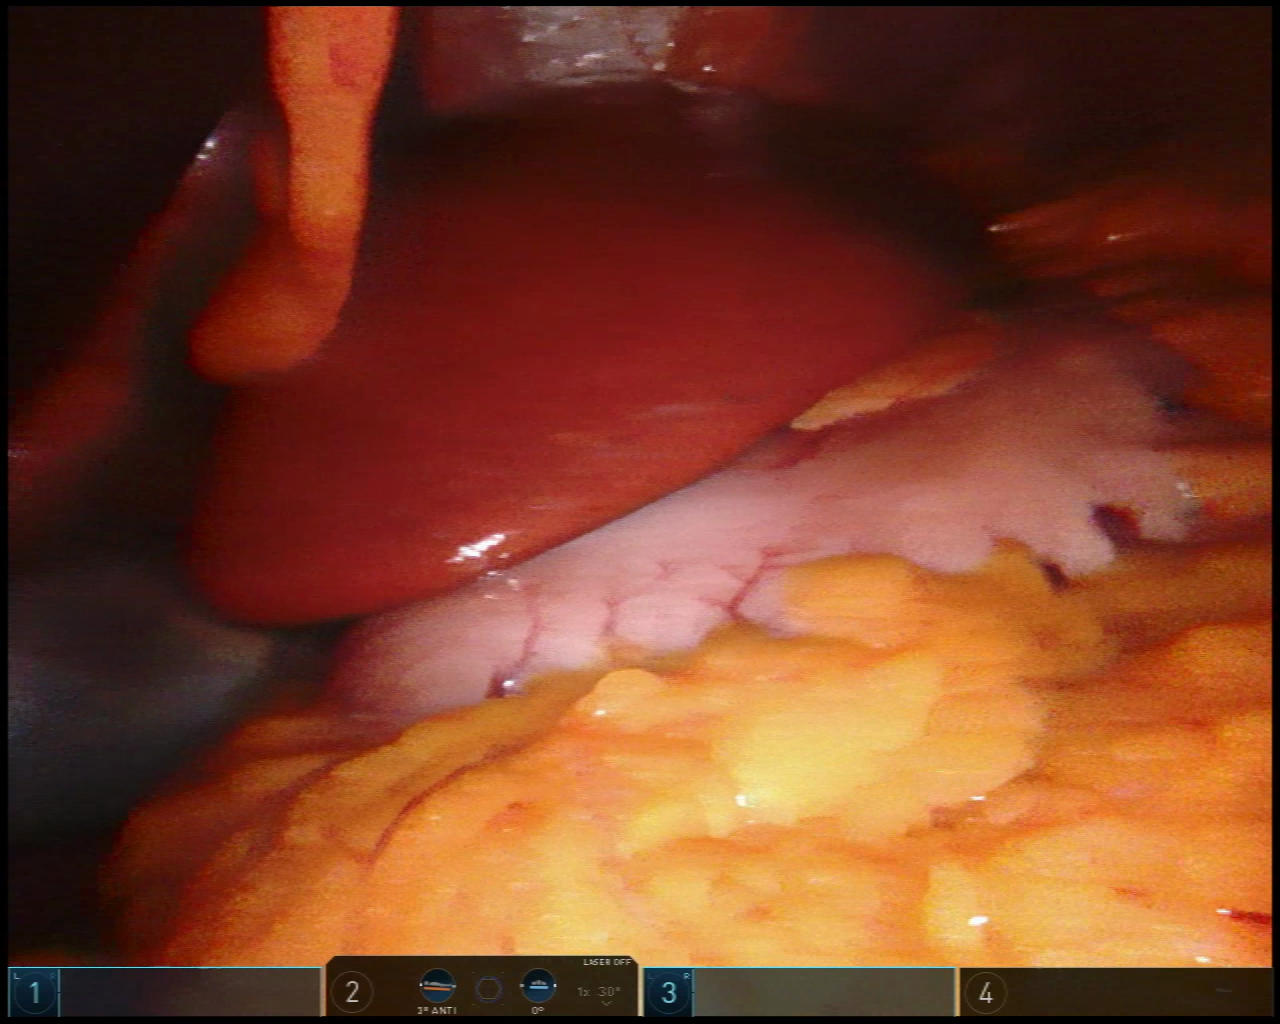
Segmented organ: liver
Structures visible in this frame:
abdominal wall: yes
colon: no
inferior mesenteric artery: no
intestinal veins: no
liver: yes
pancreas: no
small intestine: no
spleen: no
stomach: yes
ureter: no
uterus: no
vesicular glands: no